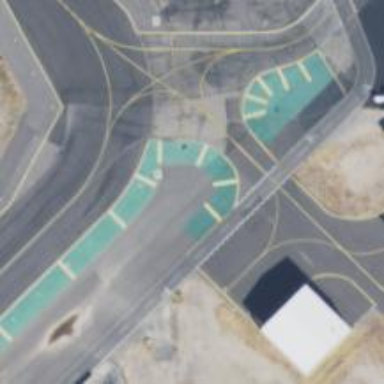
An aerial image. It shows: Apron at the airport with asphalt surface.